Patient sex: F
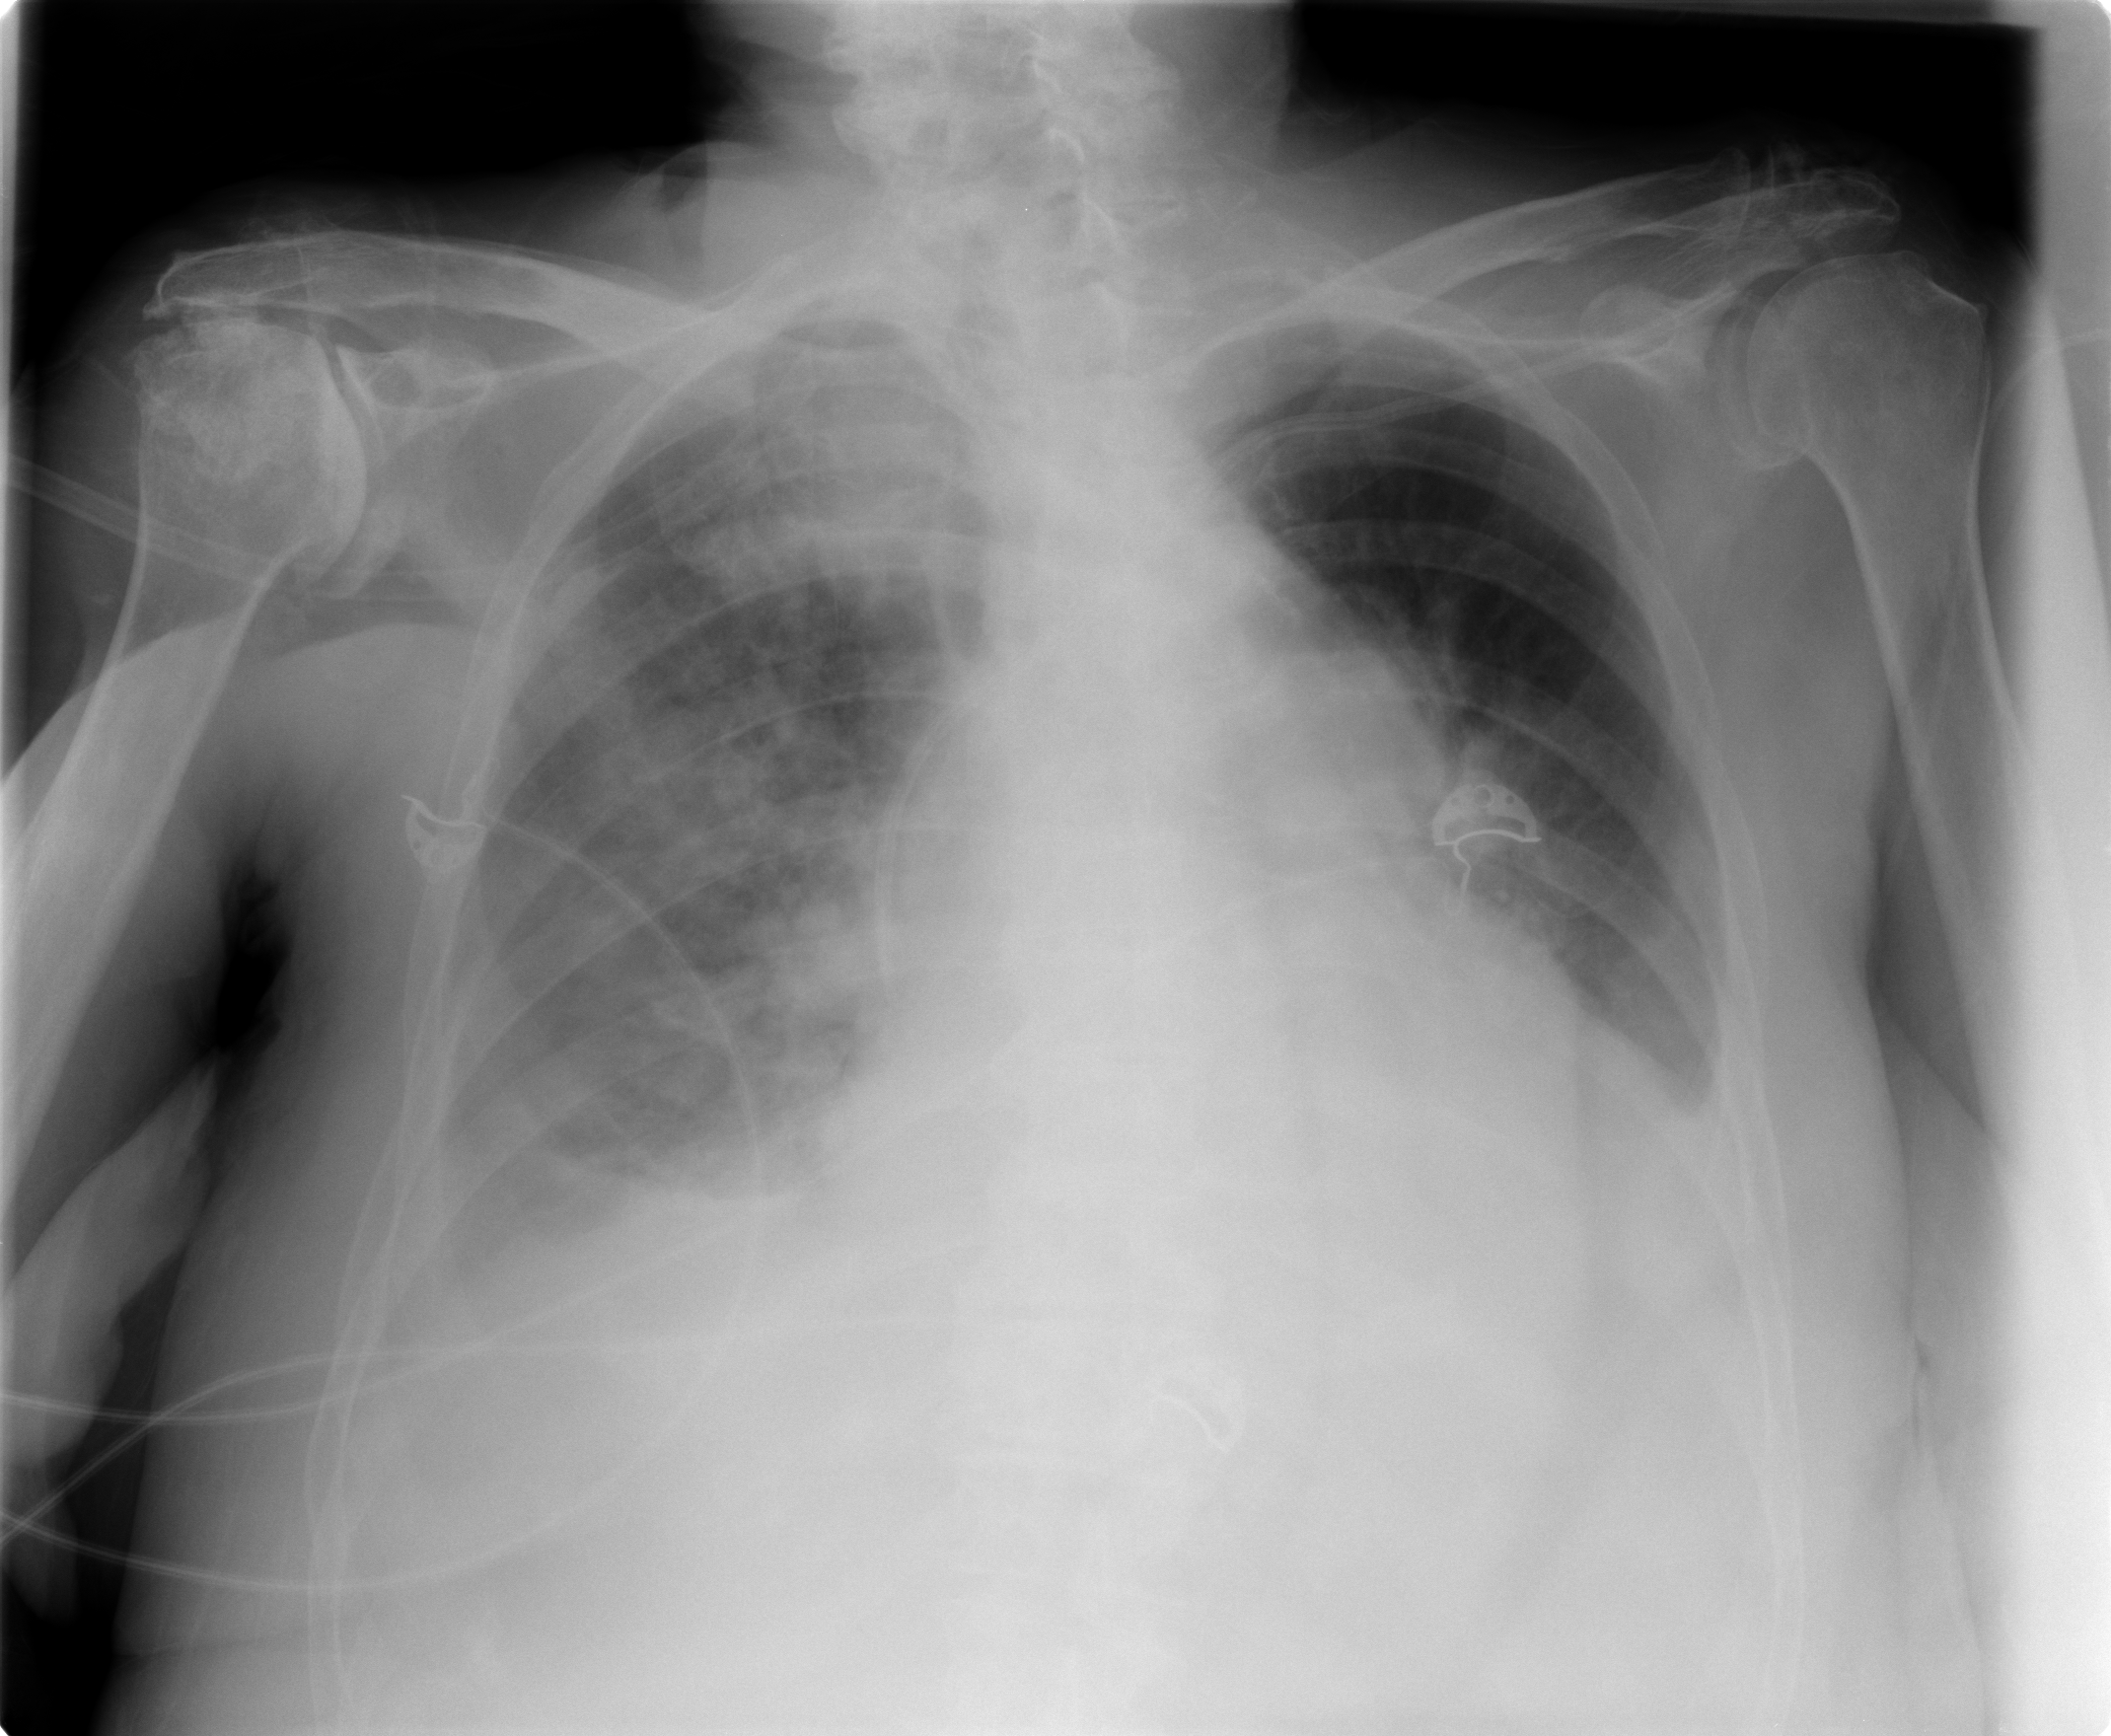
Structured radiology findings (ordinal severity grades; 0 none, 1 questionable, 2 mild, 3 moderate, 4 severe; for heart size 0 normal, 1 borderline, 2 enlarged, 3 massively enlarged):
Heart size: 2
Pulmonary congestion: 3
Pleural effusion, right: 2
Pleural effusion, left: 2
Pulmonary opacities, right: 3
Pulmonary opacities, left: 0
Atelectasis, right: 2
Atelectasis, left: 2